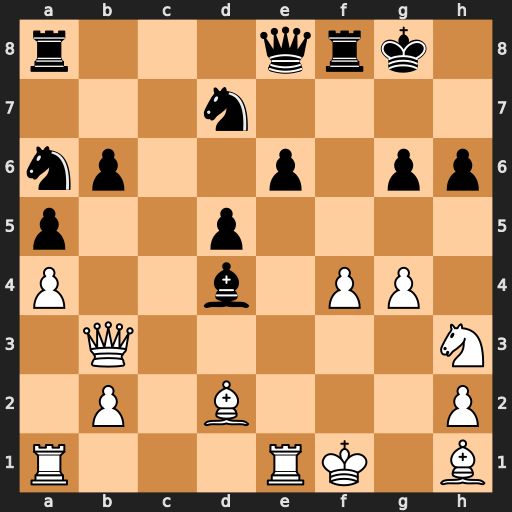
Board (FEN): r3qrk1/3n4/np2p1pp/p2p4/P2b1PP1/1Q5N/1P1B3P/R3RK1B
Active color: w
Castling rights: -
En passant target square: -
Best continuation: Rxe6 Nac5 Rxe8